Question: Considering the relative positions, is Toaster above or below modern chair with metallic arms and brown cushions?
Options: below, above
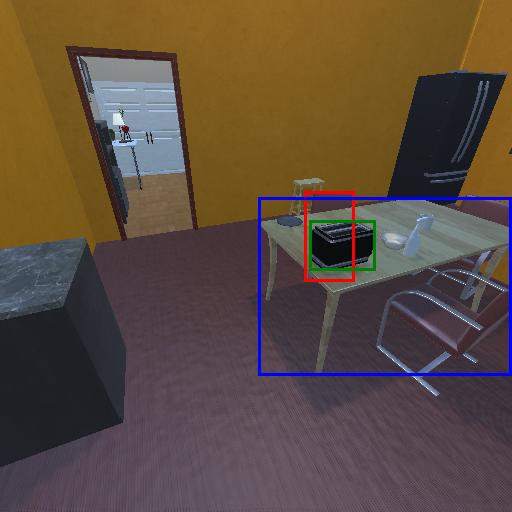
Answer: below